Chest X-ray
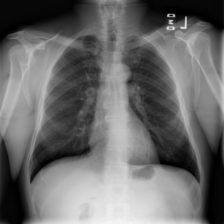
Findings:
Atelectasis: negative
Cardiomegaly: negative
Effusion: negative
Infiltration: negative
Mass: negative
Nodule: negative
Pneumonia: negative
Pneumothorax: negative
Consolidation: negative
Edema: negative
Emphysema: negative
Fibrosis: negative
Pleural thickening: negative
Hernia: negative